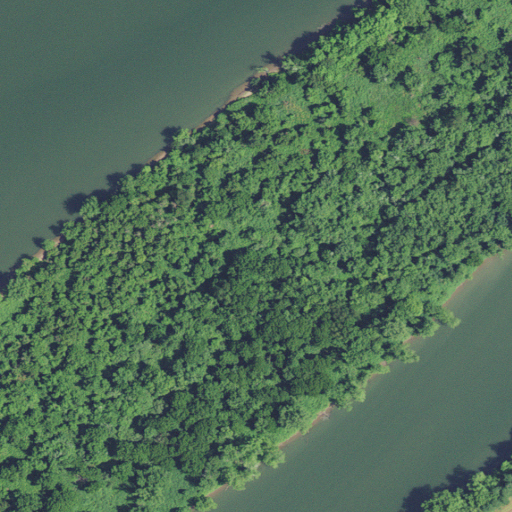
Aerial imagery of island in West Virginia named Wells Island containing mixed forest, open water, deciduous forest, and herbaceous wetlands